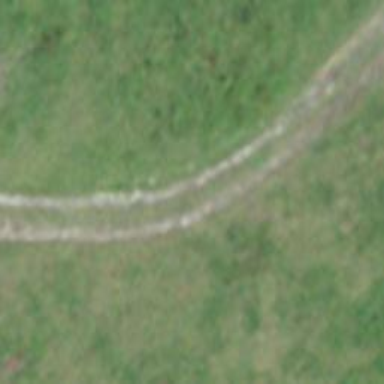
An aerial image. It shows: Track for hiking with grade 4 track type.